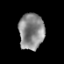
Tissue: prostate
Cell type: T cells
Senescence score: 0.3333
Nuclear area (px): 894
Mean DAPI intensity: 137.372